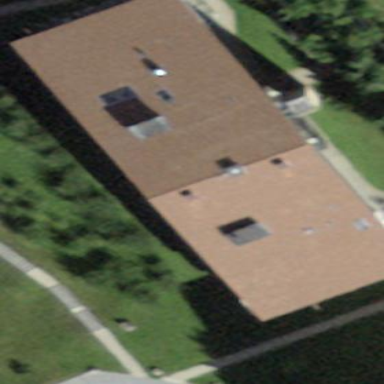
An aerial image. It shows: Gabled roof across building with apartments.